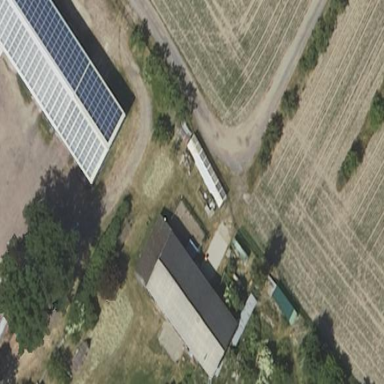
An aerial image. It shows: Gabled farm auxiliary building with grey roof. The roof is oriented along the structure.